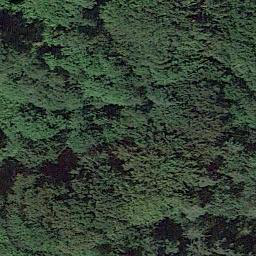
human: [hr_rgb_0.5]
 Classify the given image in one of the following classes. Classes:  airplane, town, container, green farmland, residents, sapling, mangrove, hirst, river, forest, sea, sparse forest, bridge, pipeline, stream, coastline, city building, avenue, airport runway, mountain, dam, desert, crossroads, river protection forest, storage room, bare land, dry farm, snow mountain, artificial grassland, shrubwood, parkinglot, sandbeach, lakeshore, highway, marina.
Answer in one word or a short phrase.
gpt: forest